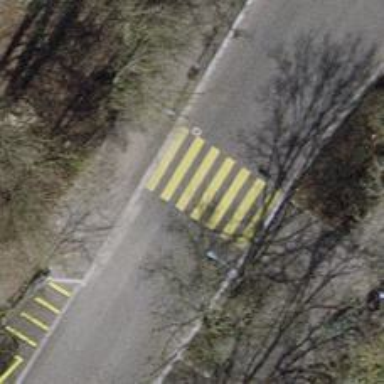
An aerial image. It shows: Footway with asphalt surface and zebra crossing.